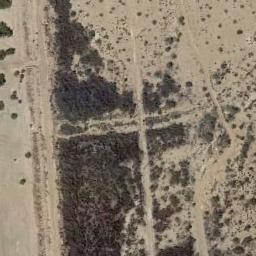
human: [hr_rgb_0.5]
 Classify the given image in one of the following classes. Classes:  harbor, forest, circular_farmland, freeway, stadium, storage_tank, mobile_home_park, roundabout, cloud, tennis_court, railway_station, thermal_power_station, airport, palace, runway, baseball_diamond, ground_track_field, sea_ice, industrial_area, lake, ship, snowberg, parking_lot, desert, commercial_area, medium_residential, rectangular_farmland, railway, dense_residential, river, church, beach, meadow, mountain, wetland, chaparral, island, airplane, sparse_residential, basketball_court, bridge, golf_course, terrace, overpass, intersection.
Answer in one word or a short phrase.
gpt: chaparral